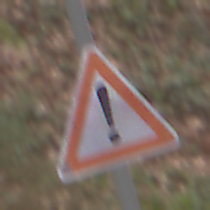
Verkehrszeichen: Gefahrenstelle
Umgebung: Outdoor, Nature
Tageszeit: Midday
Wetter: Overcast
Licht: Natural
Jahreszeit: Autumn
Kontrast: LowContrast